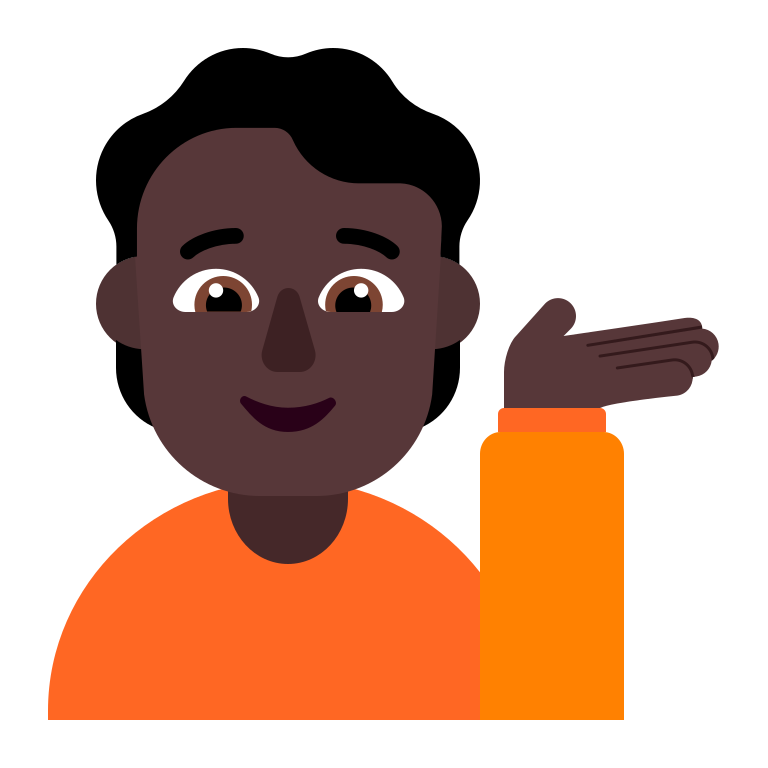
person tipping hand flat dark